Question: I have a fieldcontainer which has several components. Each components has 'flex' property as well. What I want to know that how can we ? As you can see the screen shot, 'FREE ARTICLE' field should start beginning of the new row but I don't know how can I specify this.

'''
items: new Ext.Panel({
items: [
{
xtype: 'fieldset',
title: 'Artikel Sorgulama',
defaultType: 'textfield',
layout: 'anchor',
defaults: {
anchor: '100%'
},
height: '86px',
items: [
{
xtype: 'fieldcontainer',
layout: 'hbox',
defaultType: 'textfield',
fieldDefaults: {
labelAlign: 'top'
},
items: [
{
xtype: 'textfield',
id: 'articleNo',
flex: 1,
tabIndex: 1,
fieldLabel: 'ARTIKEL NO',
fieldStyle: 'text-align: right; font-size: 12pt',
margins: '0 10 0 0',
enableKeyEvents: true,
listeners: {
specialkey: function (field, e) {
if (field.getValue() != 'null') {
if (e.getKey() === e.ENTER || e.TAB) {
//articles.proxy.extraParams = {'article': field.getValue()};
articles.load({
params: {'article': field.getValue()},
callback: function () {
Ext.getCmp('articleDesc').setValue(articles.data.items[0].data['ART_DESC']);
}
});
}
}
},
focus: function (e) {
e.setValue('');
Ext.getCmp('articleDesc').setValue("");
articles.loadData([], false);
}
}
},
{
xtype: 'textfield',
id: 'articleDesc',
flex: 3,
fieldLabel: 'ARTIKEL TANIMI',
fieldStyle: 'font-size: 12pt',
readOnly: true
},
{
xtype: 'textfield',
fieldLabel: 'FREE ARTICLE',
flex: 0
}
]
}
]
},
'''
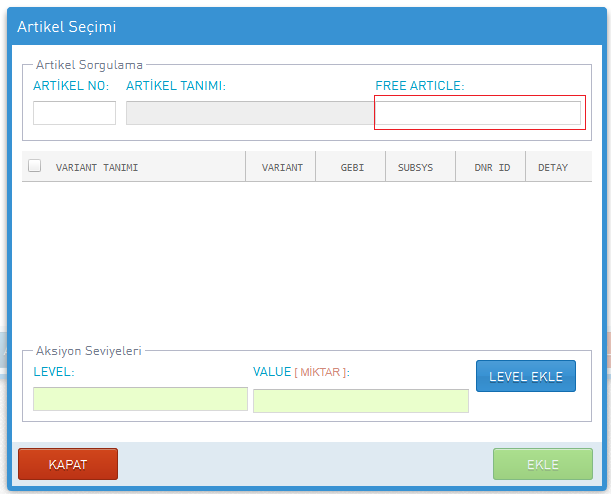
Answer: Just don't add your free article field to the field container, but to the parent fieldset instead:
'''
items: [
{
xtype: 'fieldset',
// ...
items: [
{
xtype: 'fieldcontainer',
layout: 'hbox',
// ...
}, {
xtype: 'textfield',
fieldLabel: 'FREE ARTICLE'
}
]
}
]
'''